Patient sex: M
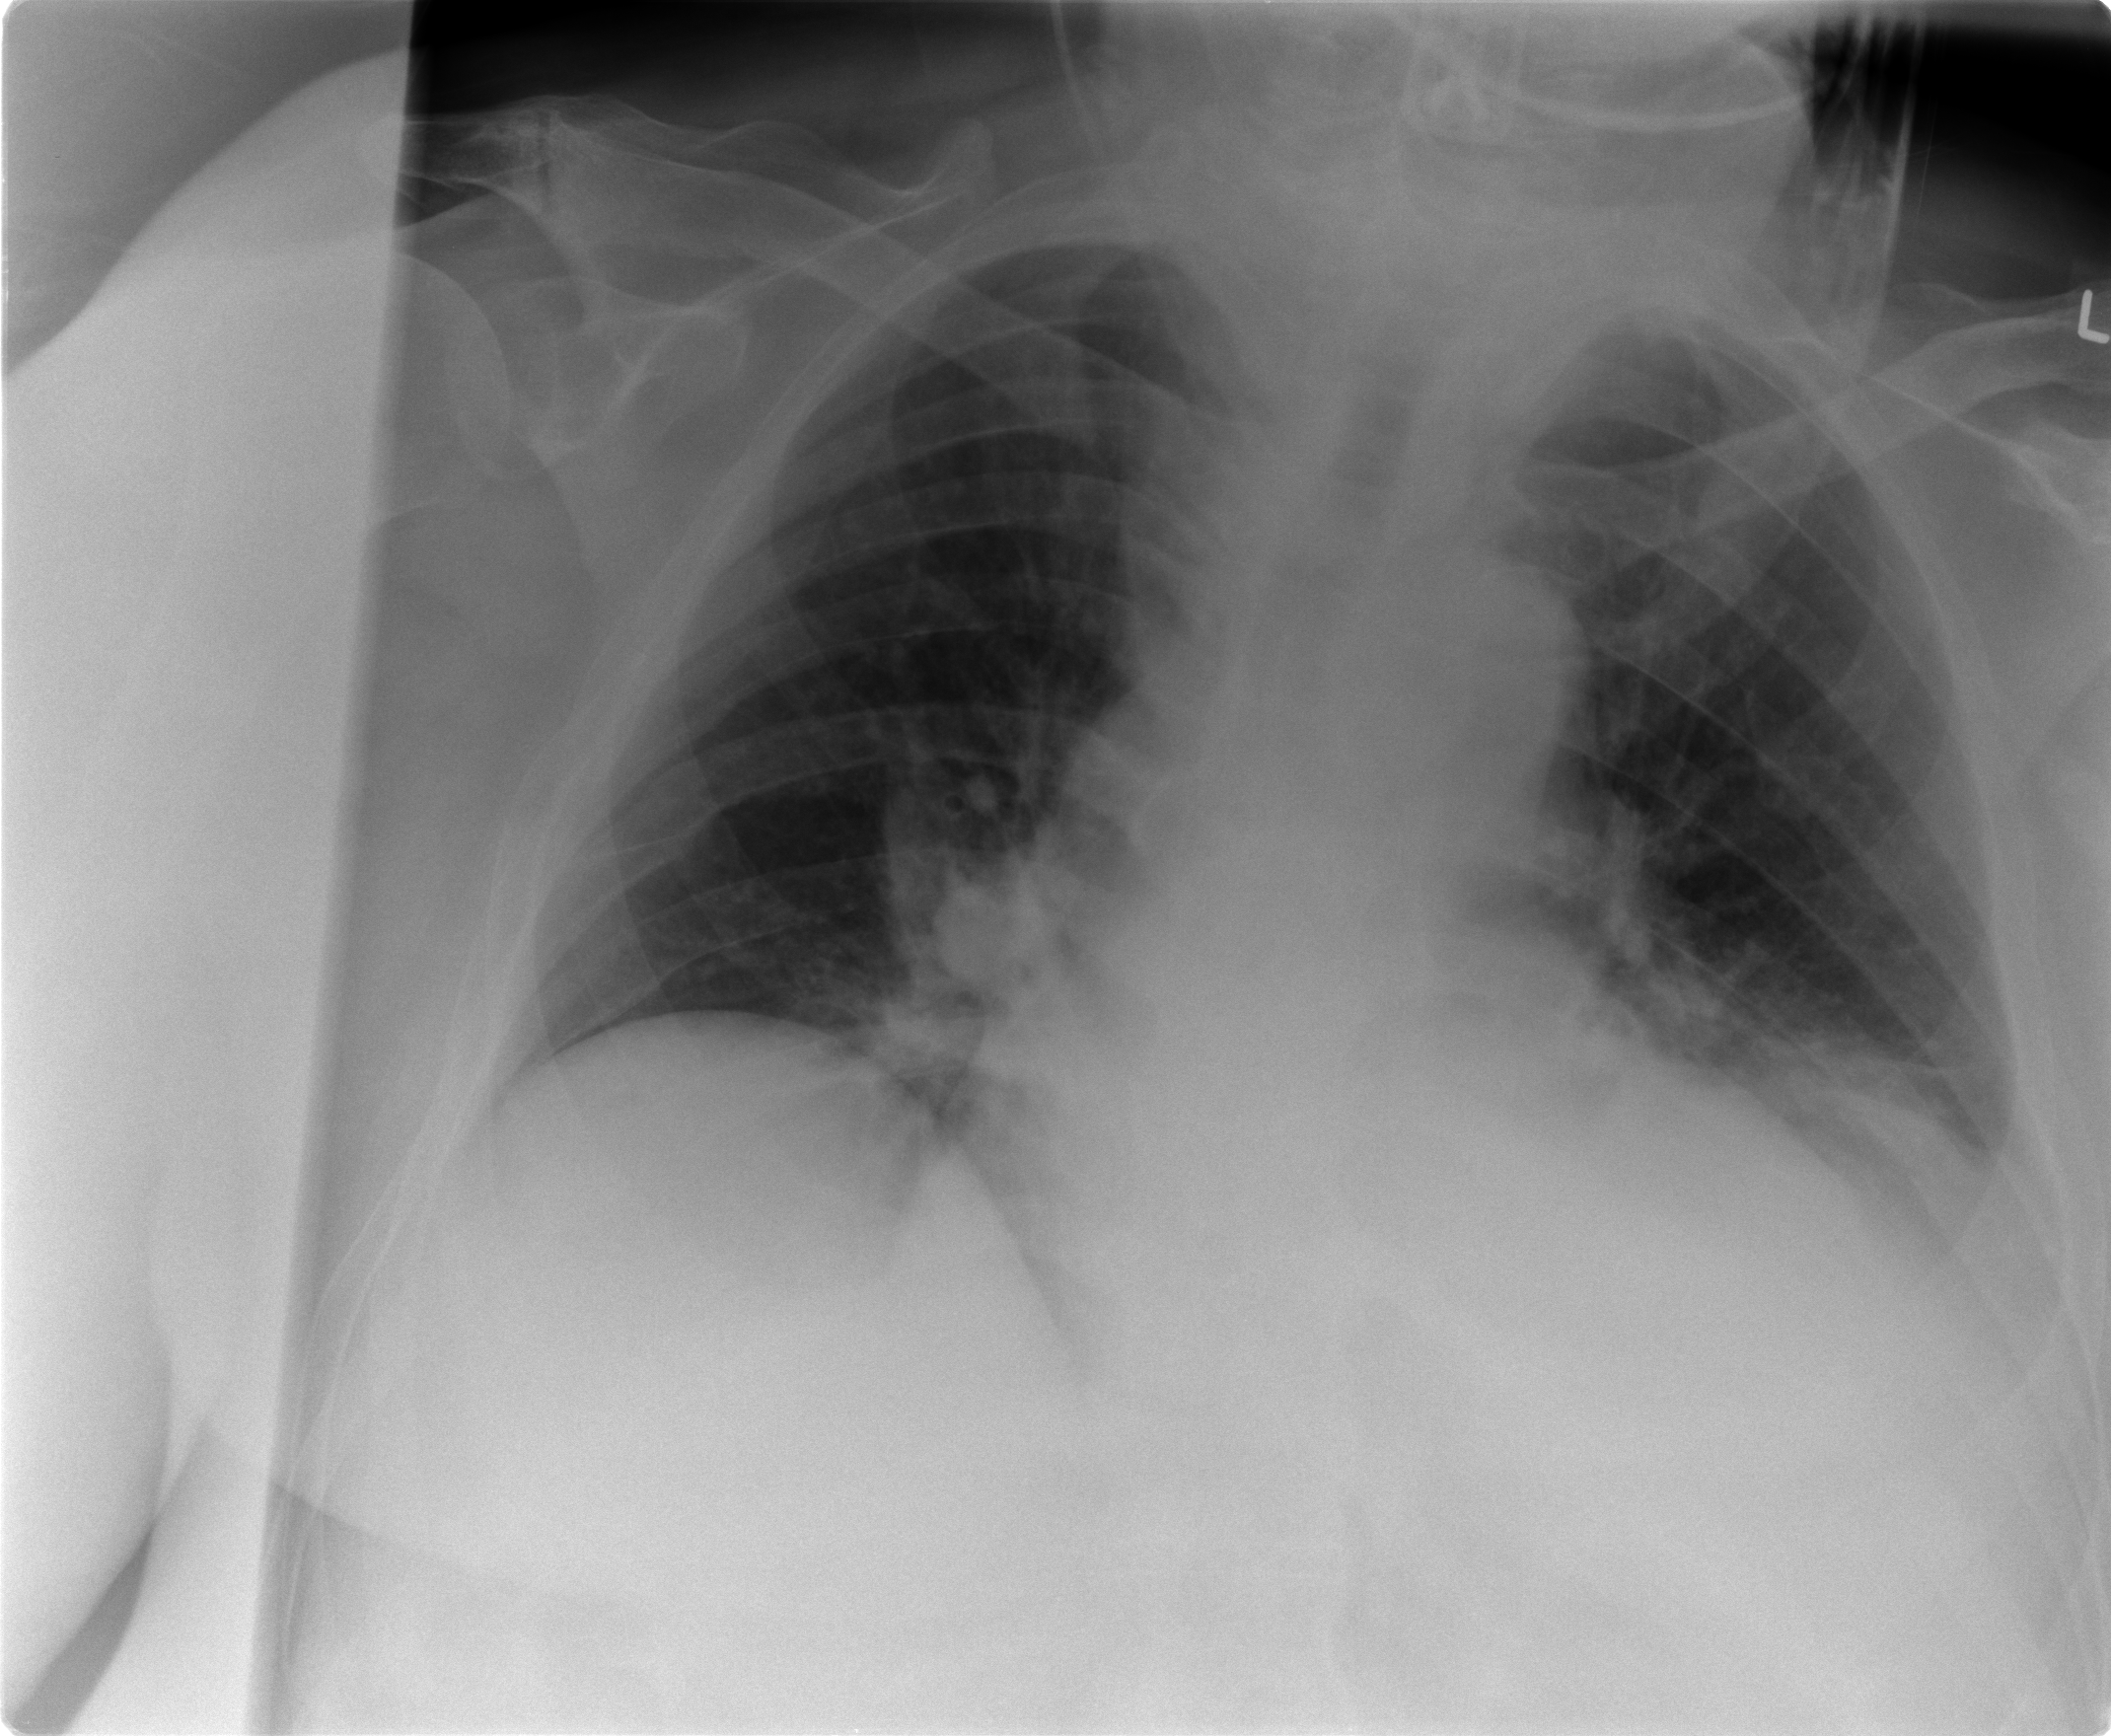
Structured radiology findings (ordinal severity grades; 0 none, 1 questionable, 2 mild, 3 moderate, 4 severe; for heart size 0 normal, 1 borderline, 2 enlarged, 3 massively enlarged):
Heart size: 2
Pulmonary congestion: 1
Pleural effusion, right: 0
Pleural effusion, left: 2
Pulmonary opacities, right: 2
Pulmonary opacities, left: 2
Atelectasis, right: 2
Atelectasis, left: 2